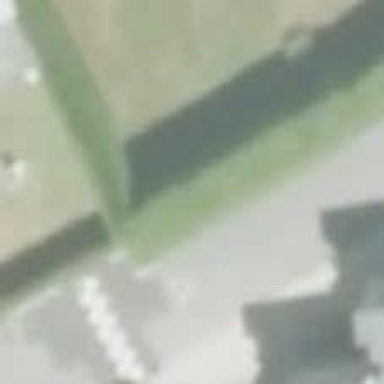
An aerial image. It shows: Fence.